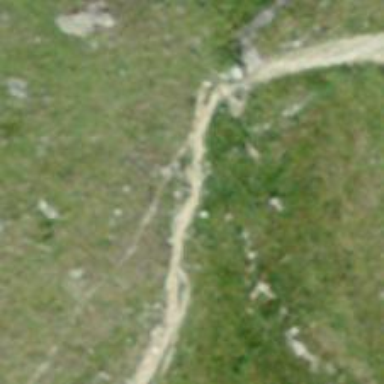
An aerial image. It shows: Path.